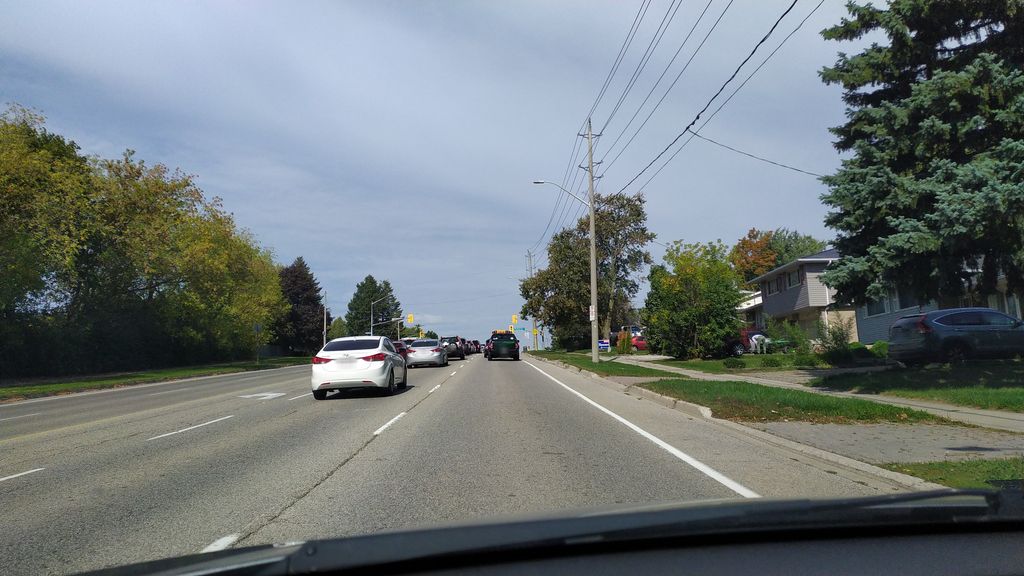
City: kitchener-waterloo